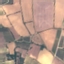
Land use / land cover class: PermanentCrop